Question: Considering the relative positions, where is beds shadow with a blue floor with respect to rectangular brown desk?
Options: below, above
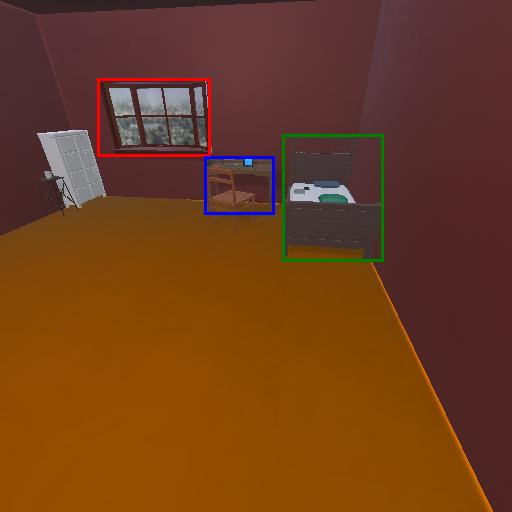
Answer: below